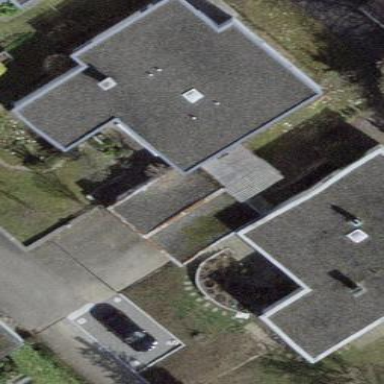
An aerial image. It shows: Garage.